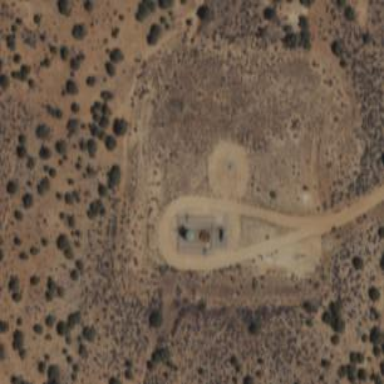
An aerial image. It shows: Storage tank that is man-made.